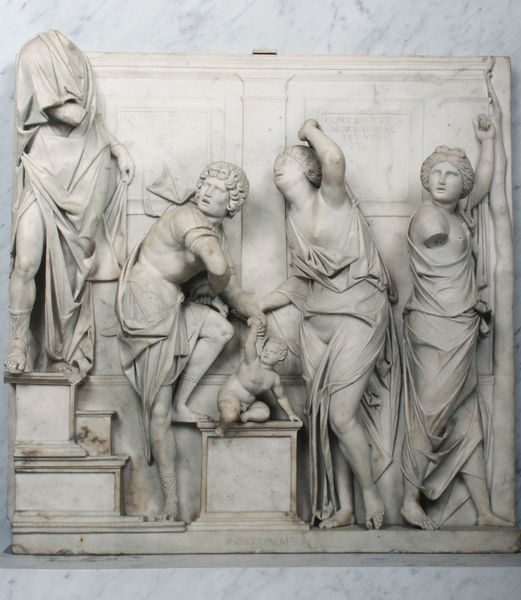
Titel: Salomons Urteil
Künstler: Giammaria Mosca
Standort: Paris
Institution: Musée du Louvre, Département des Sculptures
Schlagwörter: baum, gruppe, hand, kampf, kopf, mann, nackt, umhang, weiß, akte, frauen, bewegung, brust, busen, damen, femmes, frau, grau, hintergrund, kleid, marmor, männer, schwarz, säule, blick, wand, arm, arme, blicke, falten, knoten, mensch, mord, sockel, stehen, stein, steine, gesten, hände, feld, gewand, mantel, tücher, gewänder, kind, locke, locken, renaissance, handel, putto, skulptur, statue, relief, bein, füße, schrift, fläche, baby, pilaster, figuren, angst, schlacht, treppe, tafel, inschrift, büste, stufen, bildhauerei, faltenwurf, kontrapost, plastik, plinthe, podest, junge, knie, aufstützen, foto, vier, penis, stütze, antike, knabe, denkmal, torso, barfuß, streit, text, widerstand, faust, dynamik, furcht, stiefel, beten, mythologie, rom, fries, kaputt, sandale, skulpturen, statuen, antik, schmerz, mythos, eros, griechenland, umhänge, zentrum, opfer, postament, standbein, amor, drehung, emotionen, tunika, schrei, main, kopflos, römisch, standbild, steigen, mütter, abwehr, fessel, bébé, enfant, romanisch, hochrelief, podeste, gedenktafel, pathos, hellenismus, tafeln, wendung, emotion, figurengruppe, beschädigt, sculpture, aktion, schützen, hanf, klage, grec, grieschisch, bethlehem, bras, armlos, tête, kinderraub, antike figuren, bewegtheit, blend, blendpilaster, dreiviertelrelief, epigraphik, hinwenden, menschenhandel, umhna, kindsmord, skulprur, statue büste plastik bildhauerei mensch marmor, béb